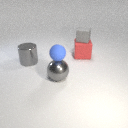
large gray metal sphere to the left of large red rubber cube